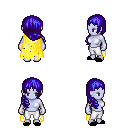
a pixel art fantasy rpg character, female body template, dark elf, purple skin, yellow tattered cape, white pants, blue right-swept hairstyle, black slippers, four views (front, back, left, right), 2x2 character sprite sheet, small pixel art, hard edges, no anti-aliasing